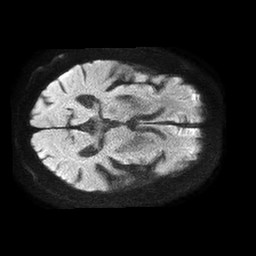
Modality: TRACE
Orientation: axial
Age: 76
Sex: male
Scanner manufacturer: philips
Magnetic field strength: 1.5 T
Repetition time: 4.6 s
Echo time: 0.08517 s